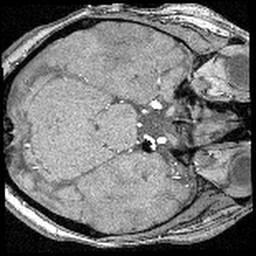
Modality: angio
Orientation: axial
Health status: ill
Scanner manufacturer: siemens
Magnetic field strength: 3 T
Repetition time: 0.023 s
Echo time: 0.0042 s